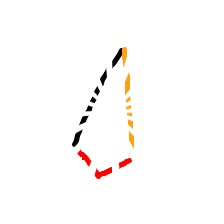
Shape: kite